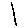
Label: line